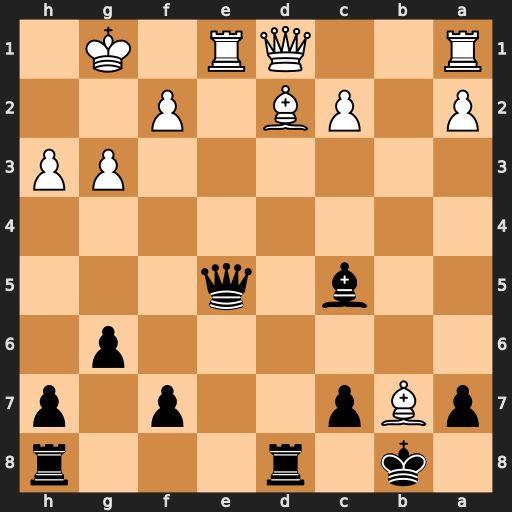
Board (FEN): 1k1r3r/pBp2p1p/6p1/2b1q3/8/6PP/P1PB1P2/R2QR1K1
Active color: b
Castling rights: -
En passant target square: -
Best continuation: Qxg3+ Bg2 Qxf2+ Kh1 Rxd2